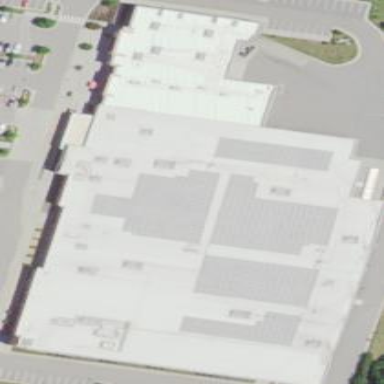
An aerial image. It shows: Retail building.